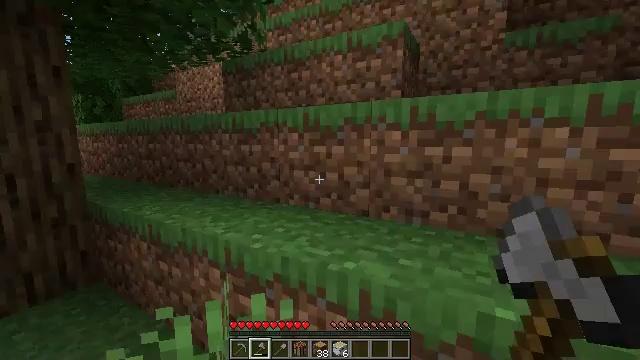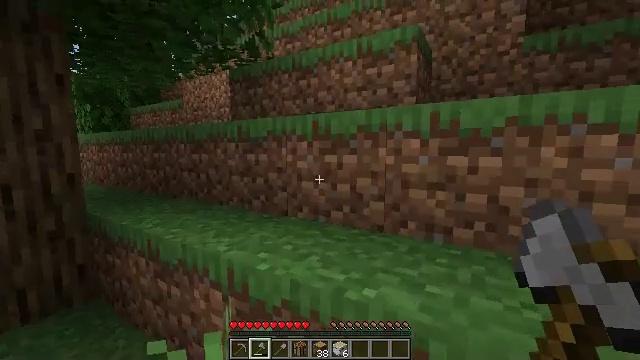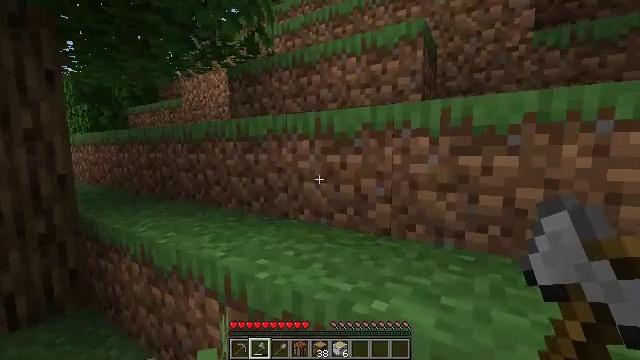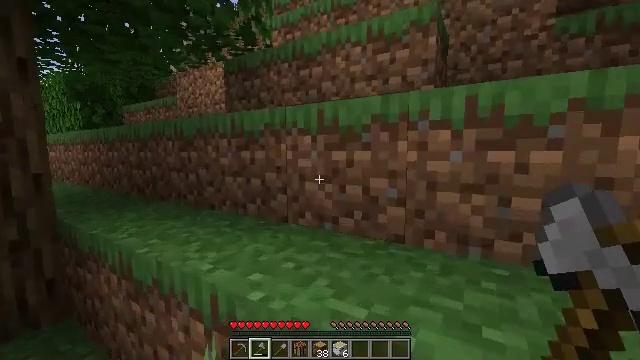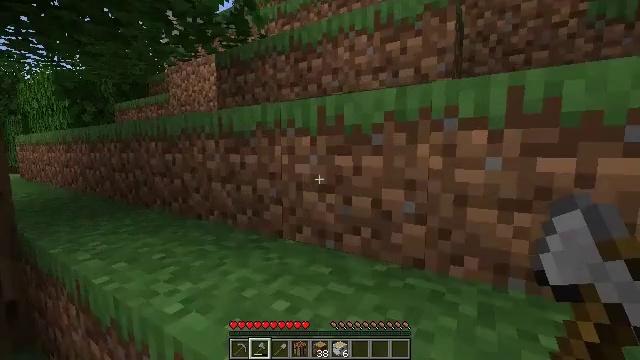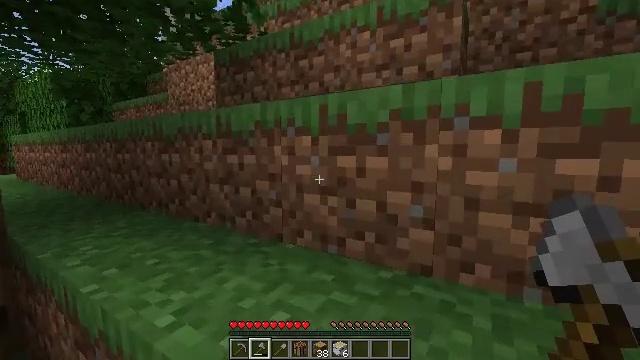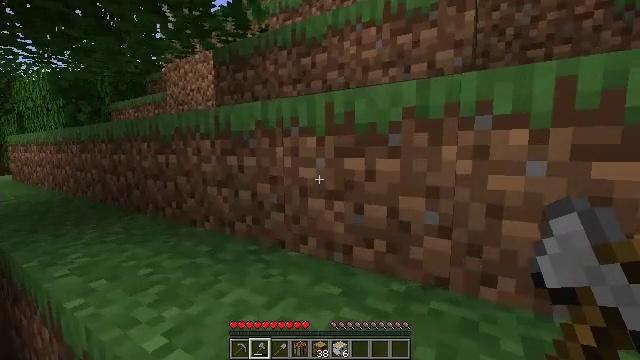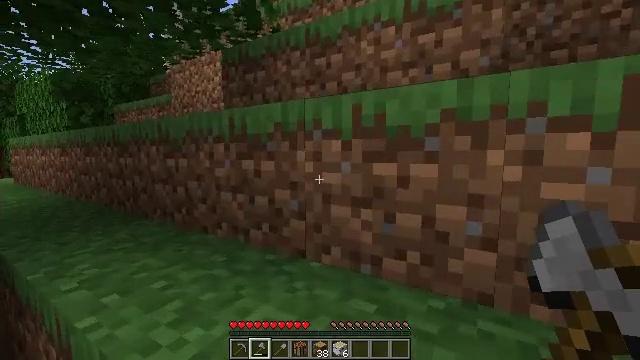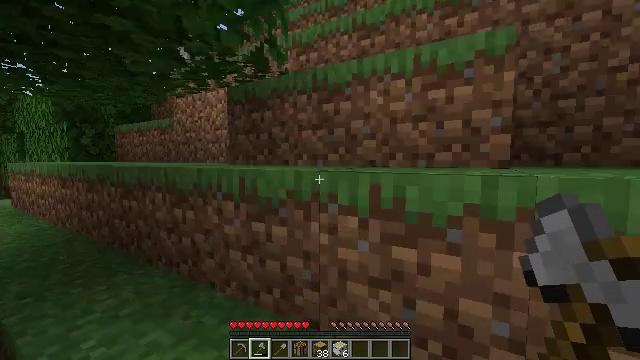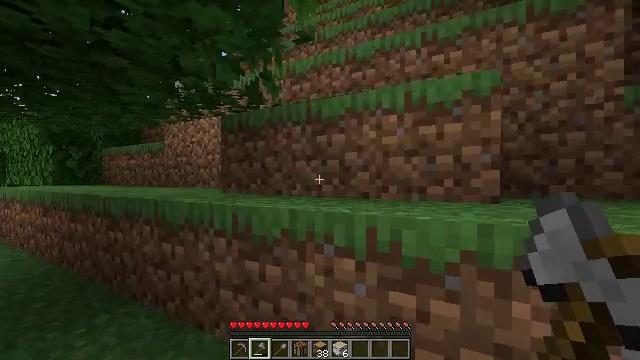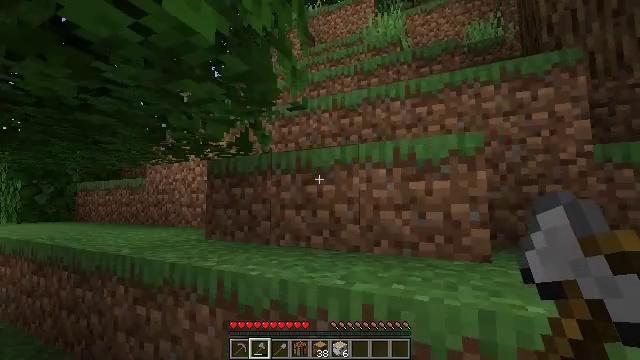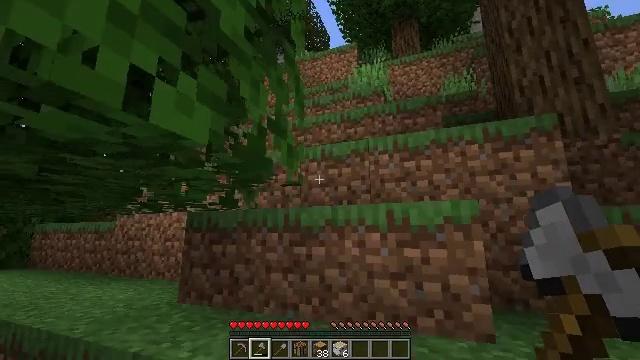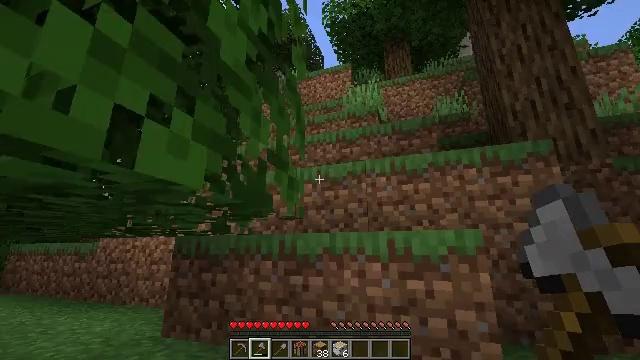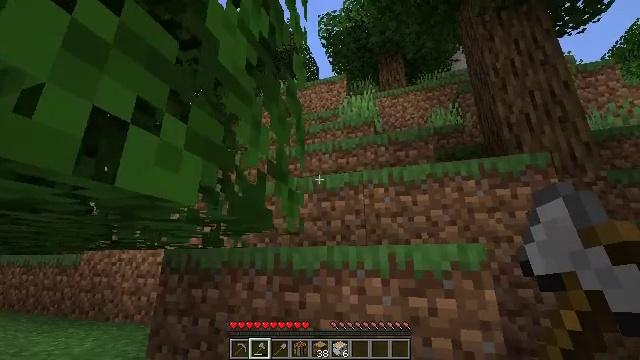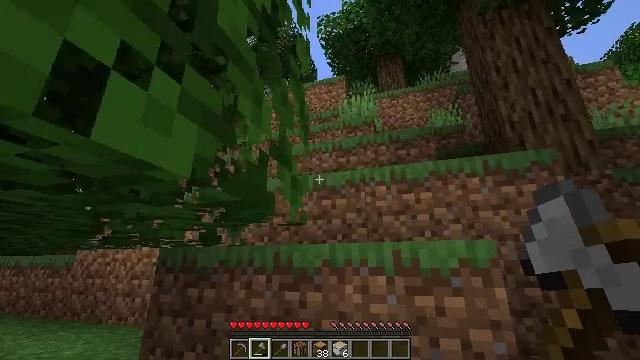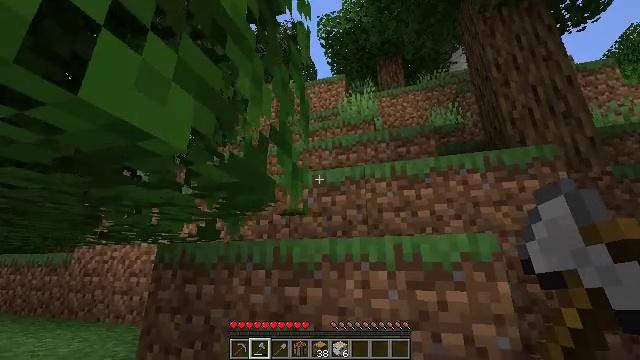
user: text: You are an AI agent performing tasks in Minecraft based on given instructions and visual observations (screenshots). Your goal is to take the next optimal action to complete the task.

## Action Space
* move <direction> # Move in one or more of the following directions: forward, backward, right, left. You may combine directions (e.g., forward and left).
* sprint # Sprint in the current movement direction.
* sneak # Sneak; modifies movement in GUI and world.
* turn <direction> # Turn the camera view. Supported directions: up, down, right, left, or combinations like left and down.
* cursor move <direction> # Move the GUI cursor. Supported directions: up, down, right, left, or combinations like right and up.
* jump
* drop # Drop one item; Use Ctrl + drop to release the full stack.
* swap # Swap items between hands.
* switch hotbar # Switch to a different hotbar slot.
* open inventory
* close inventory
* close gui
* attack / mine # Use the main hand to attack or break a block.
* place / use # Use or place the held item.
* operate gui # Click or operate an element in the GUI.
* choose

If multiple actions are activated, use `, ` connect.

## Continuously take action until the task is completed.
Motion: motion action
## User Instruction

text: Pick the peony from the grass.
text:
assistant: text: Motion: move forward, turn left and up
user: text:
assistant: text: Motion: move forward
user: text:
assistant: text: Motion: move forward
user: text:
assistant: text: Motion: move forward
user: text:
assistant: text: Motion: move forward
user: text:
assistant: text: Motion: move forward
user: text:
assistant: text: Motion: move forward
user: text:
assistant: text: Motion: move forward, turn up, jump
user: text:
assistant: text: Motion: move forward, turn right and up, jump
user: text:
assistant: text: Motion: move forward, turn right and up, jump
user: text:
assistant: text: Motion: move forward, turn right and up, jump
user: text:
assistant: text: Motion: move forward, turn right and up, jump
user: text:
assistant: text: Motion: move forward and move right, turn right and up, jump
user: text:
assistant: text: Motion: move forward and move right
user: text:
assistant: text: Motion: move forward and move right
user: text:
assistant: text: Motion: move forward and move right
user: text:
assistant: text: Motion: move forward and move right
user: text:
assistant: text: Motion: move forward and move right
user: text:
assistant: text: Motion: move forward and move right
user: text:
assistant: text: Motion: move forward and move right, turn right
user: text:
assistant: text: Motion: move forward and move right, turn right
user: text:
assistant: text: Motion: move forward and move right, jump
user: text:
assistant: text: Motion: move forward and move right, jump
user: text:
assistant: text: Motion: move forward, jump
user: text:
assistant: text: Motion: move forward, jump
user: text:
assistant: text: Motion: move forward, turn left and down, jump
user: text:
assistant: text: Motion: move forward, turn left and down
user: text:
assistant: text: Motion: move forward, turn left and down
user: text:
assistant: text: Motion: move forward, turn left and down
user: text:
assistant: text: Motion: move forward, turn left and down